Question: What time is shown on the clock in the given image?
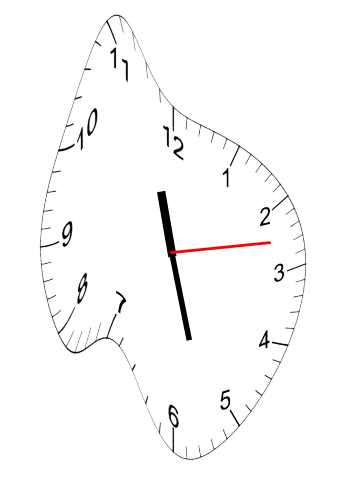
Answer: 11:27:13